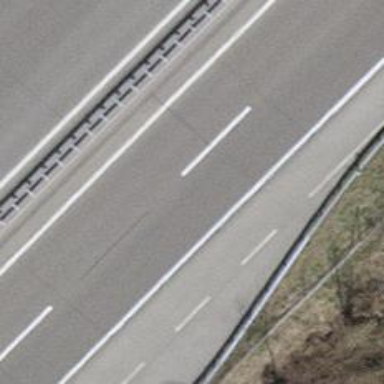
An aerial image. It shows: Asphalt motorway.